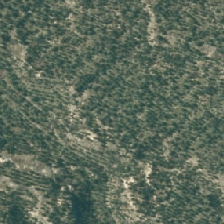
Land cover: low_producing_grassland